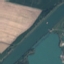
Land use / land cover: River